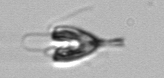
Label: Pyramimonas_longicauda